Question: I'm building a web application in PHP, and part of the requirement is that I need to be able to quickly process data on a scanned copy of a fairly simple form, and save it to a database for later retrieval.
Given the following image

how can I identify and assign a database field a value of either true or false (true when it sees a tick, and false otherwise)?
I'm thinking along the following line of implementation:
I will keep two copies of the above image - the first will have ticks shown (as above), and the second will be a "clean" copy of the image with the borders left behind. Comparing between the two images will yield a difference; the difference will return either a value of true or false.
There are drawbacks as far as I can observe of the above implementation. What happens if the user scribbles something in it (as seen above) but it does not mean anything? How do I even ensure that the returned values of true or false are assigned to the appropriate columns in the database?
I don't have any code implementation at this point in time, and I'm not asking for it. Rather, I'm asking for guidance on where to look and how I can efficiently do this.
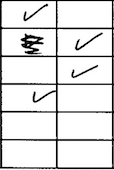
Answer: You may try using OpenCV framework for PHP (<URL> to find signs like "V" and skip false-positives.